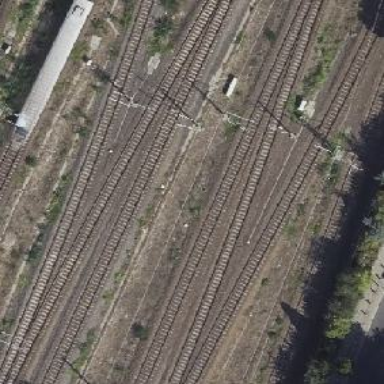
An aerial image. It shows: Railway track with contact line for electrification.